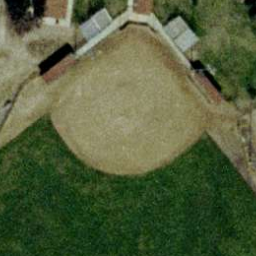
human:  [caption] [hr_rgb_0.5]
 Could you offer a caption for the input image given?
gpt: A baseball diamond composed of sand and weeds .

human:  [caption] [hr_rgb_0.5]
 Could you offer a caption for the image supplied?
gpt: This is an old baseball diamond .

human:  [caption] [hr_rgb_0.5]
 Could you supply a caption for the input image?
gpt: It is a very old baseball diamond with sand and weeds .

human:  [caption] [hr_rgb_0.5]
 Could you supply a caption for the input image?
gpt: It is a very old baseball diamond compose of sand and weeds .

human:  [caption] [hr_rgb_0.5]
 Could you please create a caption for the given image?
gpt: It is a very old baseball diamond compose of sand and weeds .